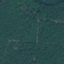
Label: Forest